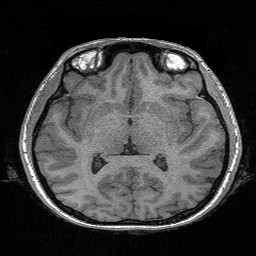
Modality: FLASH
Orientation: coronal
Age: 23
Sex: female